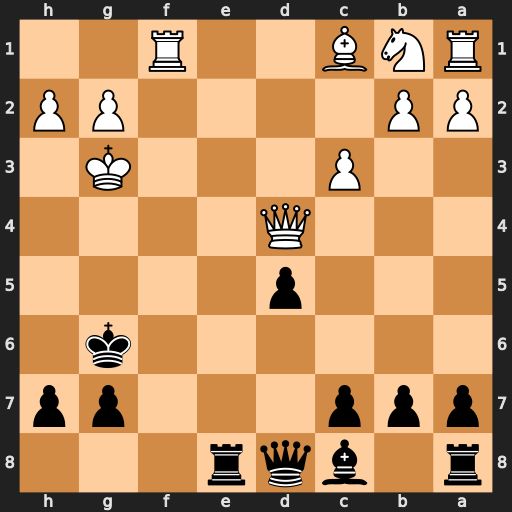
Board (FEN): r1bqr3/ppp3pp/6k1/3p4/3Q4/2P3K1/PP4PP/RNB2R2
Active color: b
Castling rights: -
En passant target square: -
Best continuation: Re4 Bf4 Rxd4